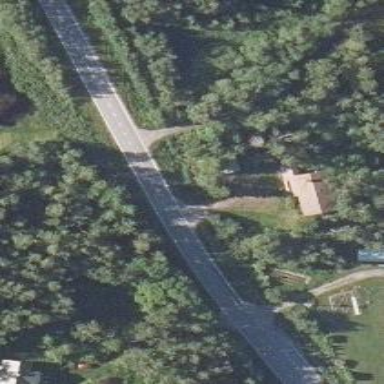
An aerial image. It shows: Tertiary road.